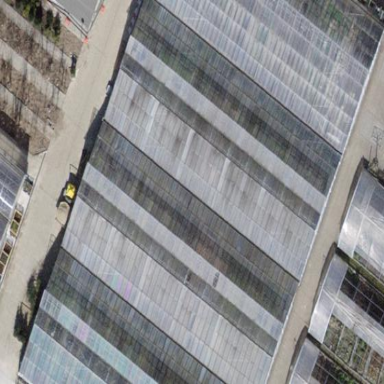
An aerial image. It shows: Greenhouse.